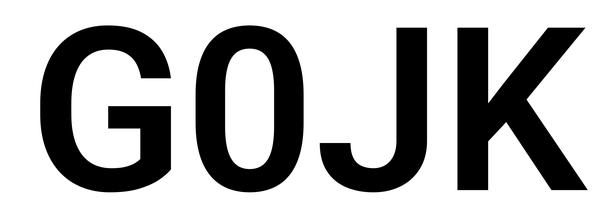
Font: Roboto_SemiBold